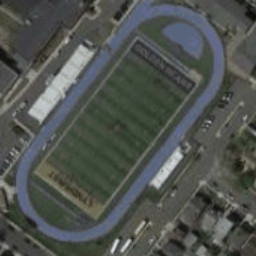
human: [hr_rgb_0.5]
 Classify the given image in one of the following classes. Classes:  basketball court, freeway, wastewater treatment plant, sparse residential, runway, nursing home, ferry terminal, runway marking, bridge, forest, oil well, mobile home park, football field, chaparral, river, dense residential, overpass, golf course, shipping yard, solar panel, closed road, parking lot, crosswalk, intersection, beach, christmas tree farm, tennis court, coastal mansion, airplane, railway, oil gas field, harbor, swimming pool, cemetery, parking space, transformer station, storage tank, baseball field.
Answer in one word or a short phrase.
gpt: football field